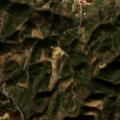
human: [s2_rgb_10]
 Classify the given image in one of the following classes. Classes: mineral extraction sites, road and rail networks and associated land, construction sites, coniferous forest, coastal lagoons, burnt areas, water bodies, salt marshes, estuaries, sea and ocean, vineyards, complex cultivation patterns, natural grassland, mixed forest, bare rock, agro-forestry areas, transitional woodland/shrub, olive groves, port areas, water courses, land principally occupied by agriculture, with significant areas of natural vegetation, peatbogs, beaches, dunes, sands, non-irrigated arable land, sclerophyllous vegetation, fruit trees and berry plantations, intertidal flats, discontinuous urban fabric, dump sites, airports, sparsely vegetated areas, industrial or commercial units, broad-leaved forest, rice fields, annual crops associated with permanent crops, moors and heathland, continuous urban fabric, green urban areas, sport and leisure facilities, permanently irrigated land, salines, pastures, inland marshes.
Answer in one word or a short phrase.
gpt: complex cultivation patterns, land principally occupied by agriculture, with significant areas of natural vegetation, mixed forest, transitional woodland/shrub